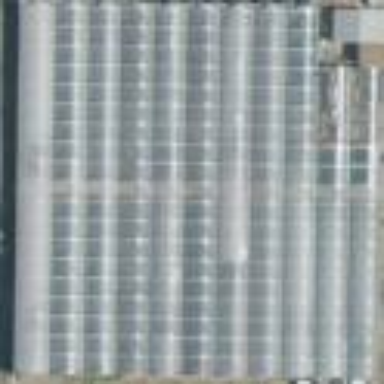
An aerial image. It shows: Greenhouse.